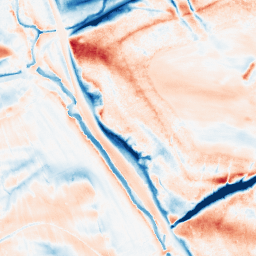
Category: classical
Decomposition family: gaussian_anisotropic
Decomposition parameters: sigma_x: 2
sigma_y: 10
Upsampling method: lanczos
Upsampling parameters: scale: 4
Upsampling scale: 4